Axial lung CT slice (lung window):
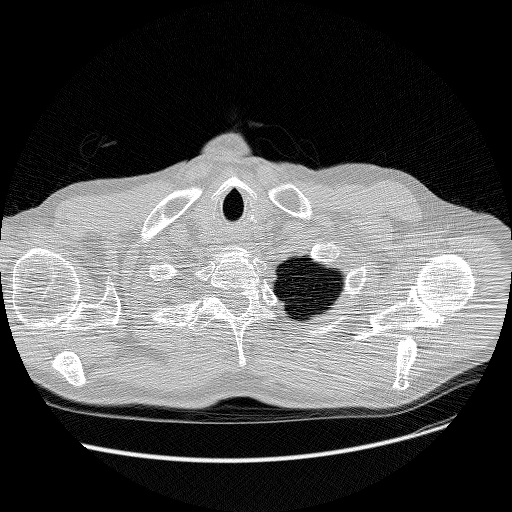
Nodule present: no